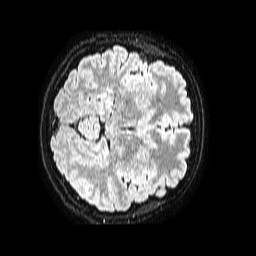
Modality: FLAIR
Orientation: axial
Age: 34
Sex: female
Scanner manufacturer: philips
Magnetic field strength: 1.5 T
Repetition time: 4.8 s
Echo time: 0.3 s